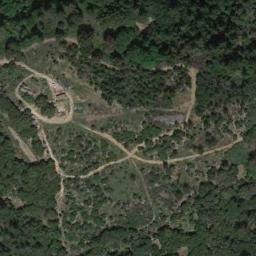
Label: forest